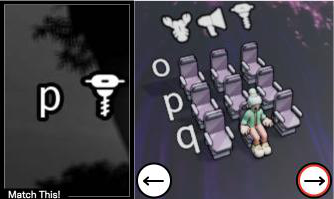
Task: seats
Answer: no